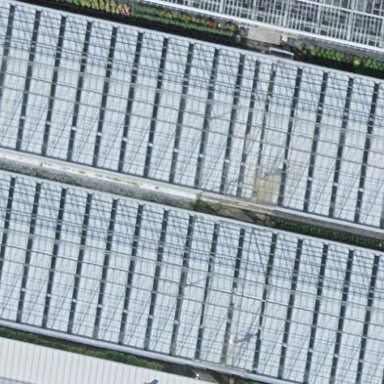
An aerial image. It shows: Greenhouse.